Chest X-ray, AP view. Patient: 35 years old, sex F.
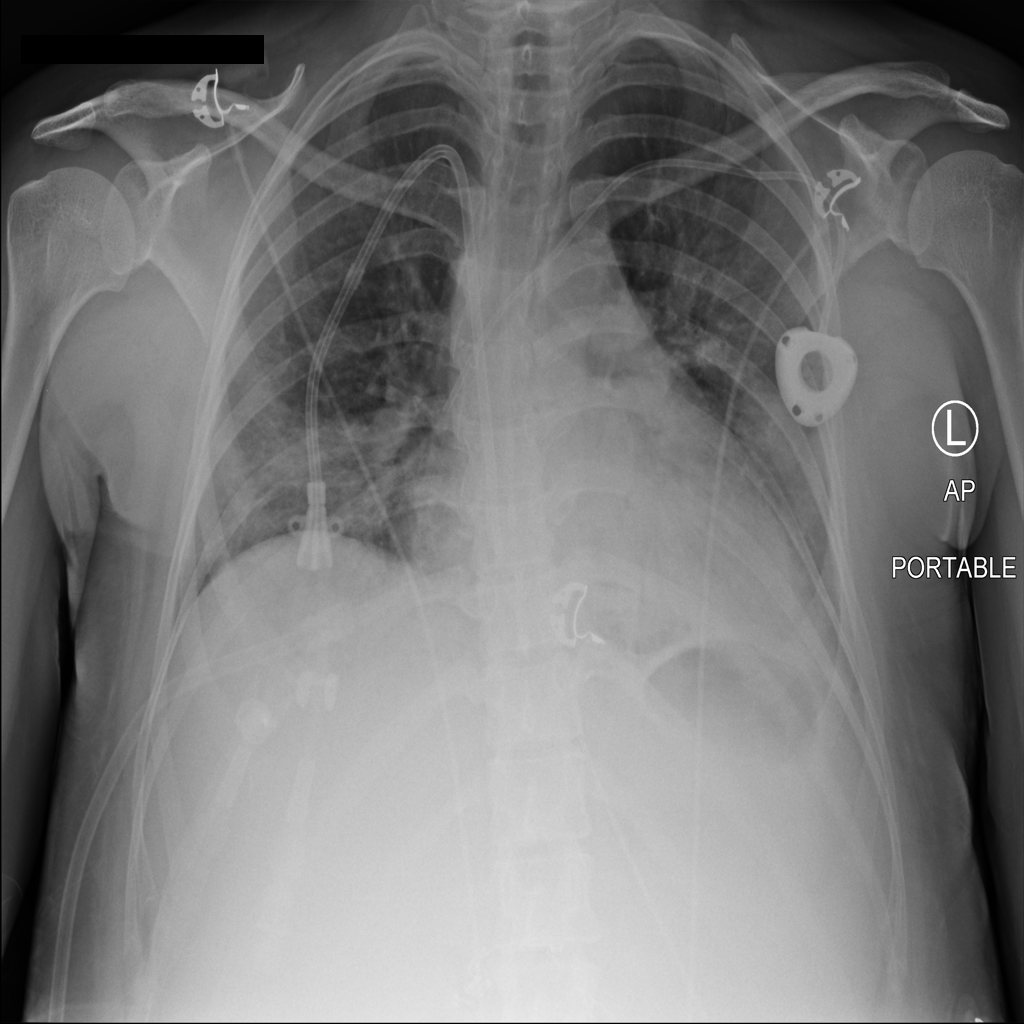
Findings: Infiltration